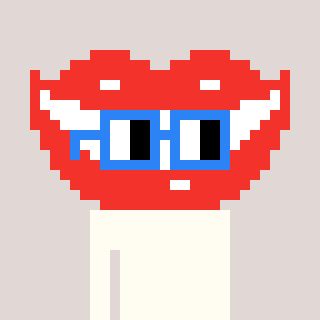
a pixel art character with square blue glasses, a smile-shaped head and a peachy-colored body on a warm background